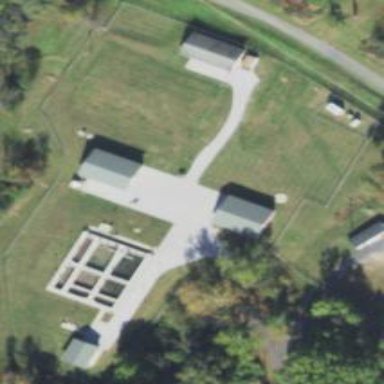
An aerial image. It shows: Wastewater plant.